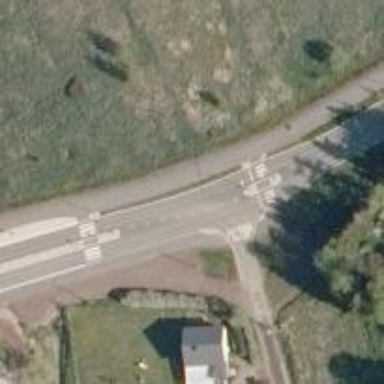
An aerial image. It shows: Uncontrolled zebra crossing on the road.